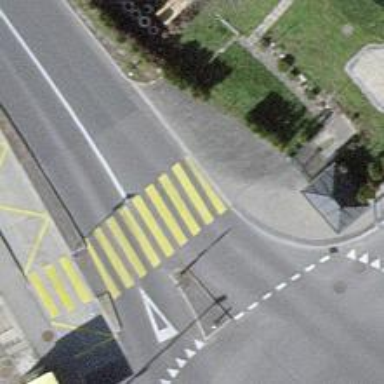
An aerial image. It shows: Zebra crossing on the road.